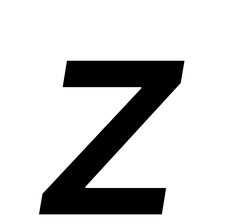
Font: Inter-Italic_Medium_Italic